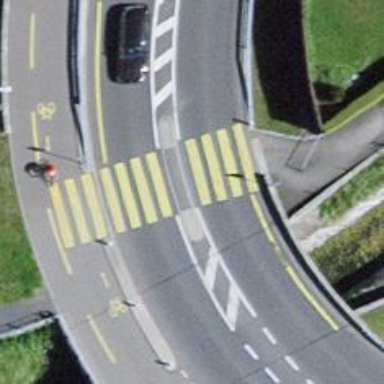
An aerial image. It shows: Zebra crossing with island in the middle. The crossing reference is zebra.